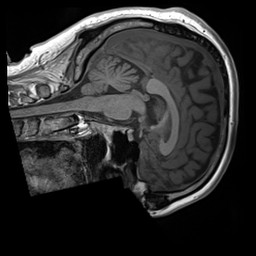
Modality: T1w
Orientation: sagittal
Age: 32
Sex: male
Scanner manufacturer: siemens
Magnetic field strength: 3 T
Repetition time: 1.8 s
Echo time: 0.00232 s